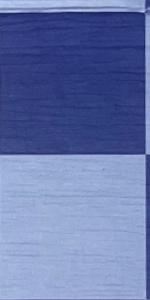
Label: Empty